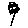
Label: flower